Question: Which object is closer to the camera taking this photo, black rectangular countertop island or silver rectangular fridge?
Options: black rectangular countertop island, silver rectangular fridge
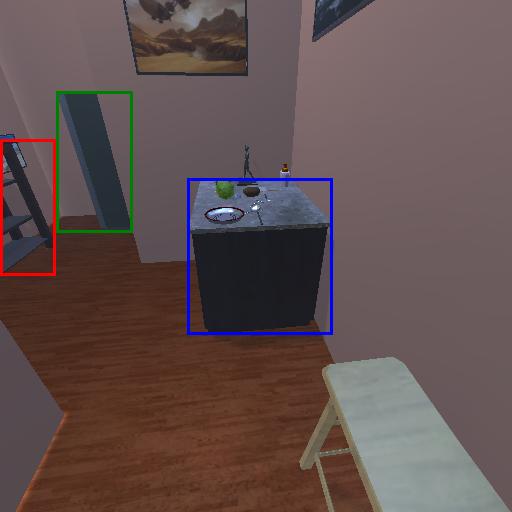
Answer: black rectangular countertop island